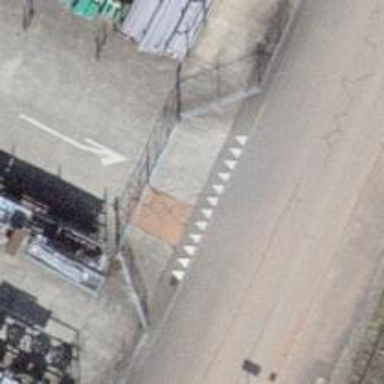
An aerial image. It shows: Asphalt parking aisle along service road.